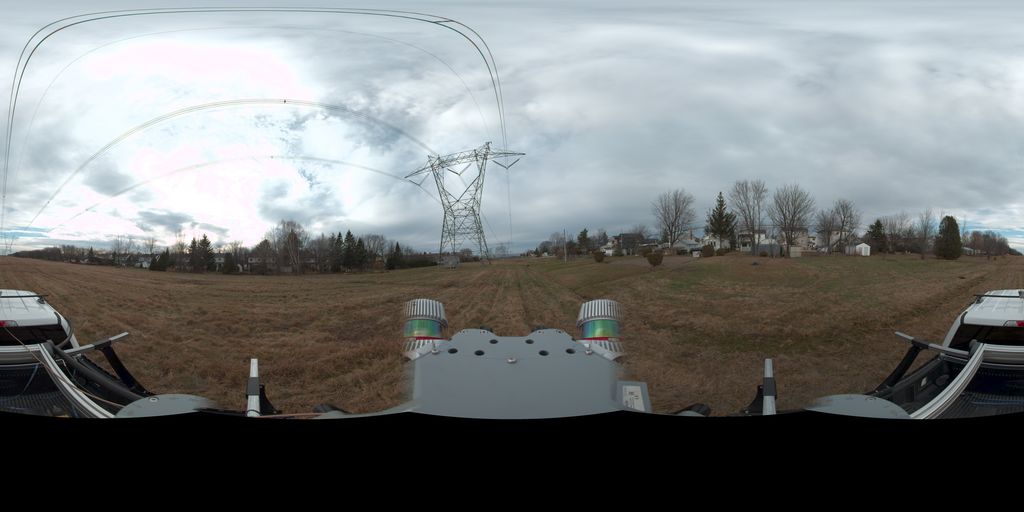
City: quebec_city